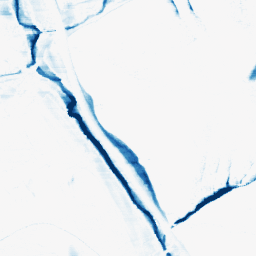
Category: morphological
Decomposition family: morphological_rect
Decomposition parameters: operation: closing
width: 20
height: 3
Upsampling method: quintic
Upsampling parameters: scale: 4
Upsampling scale: 4